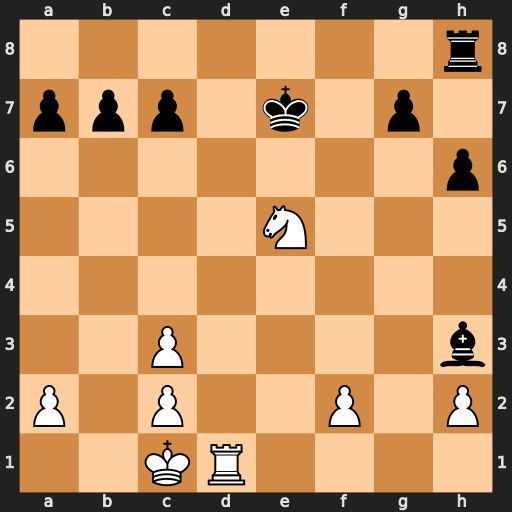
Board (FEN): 7r/ppp1k1p1/7p/4N3/8/2P4b/P1P2P1P/2KR4
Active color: w
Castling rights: -
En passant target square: -
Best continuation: Ng6+ Kf6 Nxh8